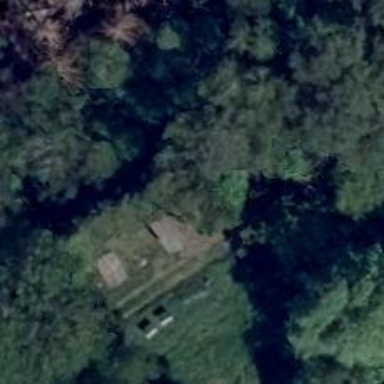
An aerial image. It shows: Picnic site popular for tourists.